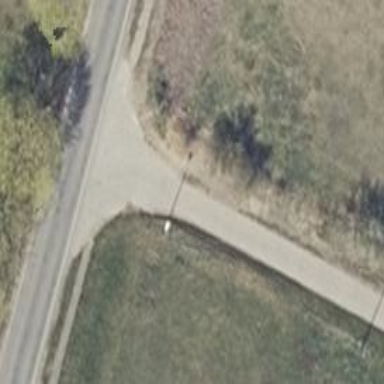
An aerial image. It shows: Driveway leading to service road.